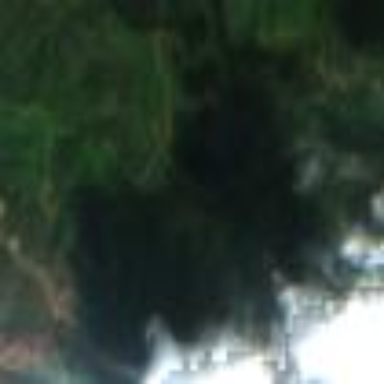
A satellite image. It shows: Picturesque farmland consisting of tea plantation.